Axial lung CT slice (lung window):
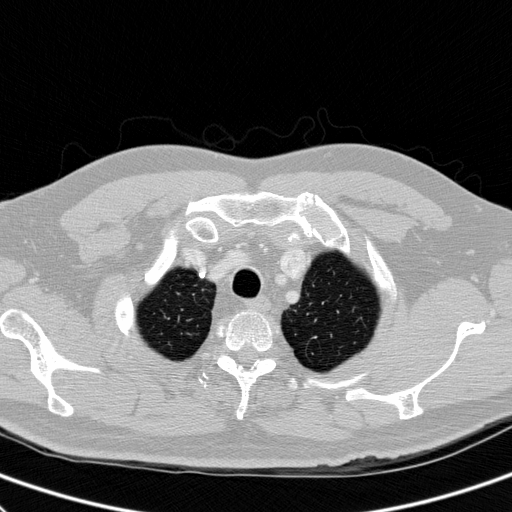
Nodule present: no